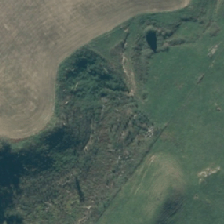
Land cover: harvested_forest